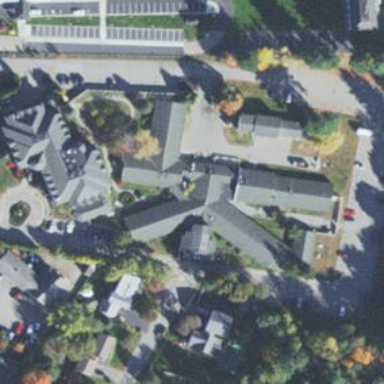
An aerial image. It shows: Nursing home building.